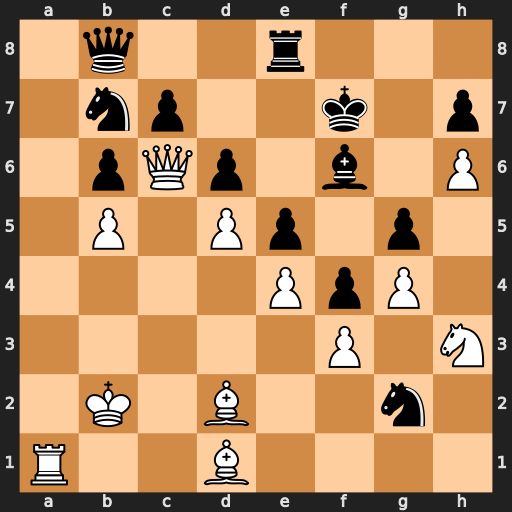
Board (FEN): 1q2r3/1np2k1p/1pQp1b1P/1P1Pp1p1/4PpP1/5P1N/1K1B2n1/R2B4
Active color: w
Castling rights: -
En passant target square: -
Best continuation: Qd7+ Re7 Nxg5+ Kg8 Qf5